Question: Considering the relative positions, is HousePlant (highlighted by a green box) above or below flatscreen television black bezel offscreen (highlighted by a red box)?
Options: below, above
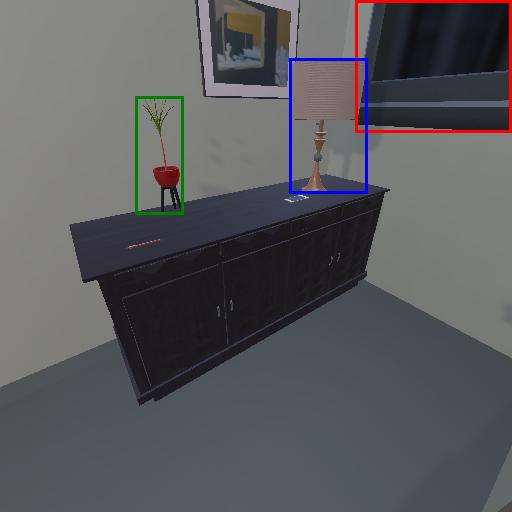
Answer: below